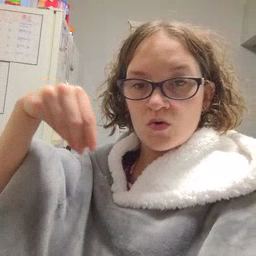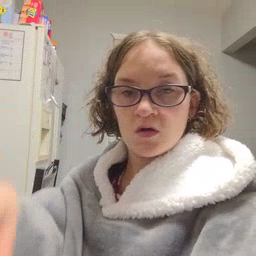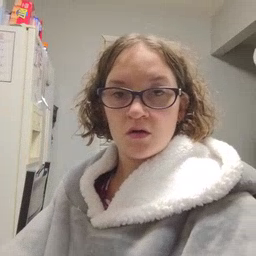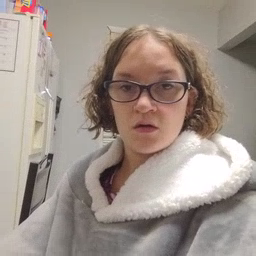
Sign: store